Field crop: maize
Growth stage: 2
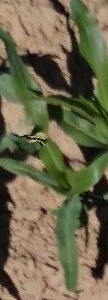
Species: maize